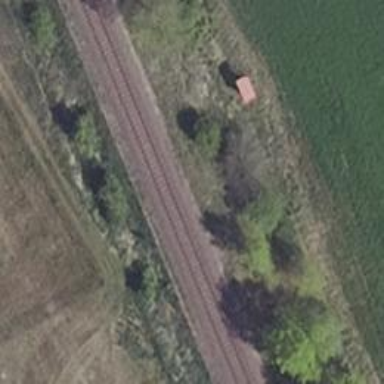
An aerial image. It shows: Railway signal.